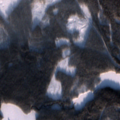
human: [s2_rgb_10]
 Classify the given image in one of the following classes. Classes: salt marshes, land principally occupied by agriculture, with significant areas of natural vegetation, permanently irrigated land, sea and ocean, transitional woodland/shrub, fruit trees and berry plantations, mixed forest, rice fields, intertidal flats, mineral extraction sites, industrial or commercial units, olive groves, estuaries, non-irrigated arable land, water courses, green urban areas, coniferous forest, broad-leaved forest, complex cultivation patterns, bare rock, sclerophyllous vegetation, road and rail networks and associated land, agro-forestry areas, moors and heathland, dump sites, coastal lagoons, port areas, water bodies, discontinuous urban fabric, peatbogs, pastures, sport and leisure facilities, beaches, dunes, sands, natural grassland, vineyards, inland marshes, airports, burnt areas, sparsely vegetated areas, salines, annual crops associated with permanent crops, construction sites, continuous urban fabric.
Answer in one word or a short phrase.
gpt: coniferous forest, transitional woodland/shrub, water bodies